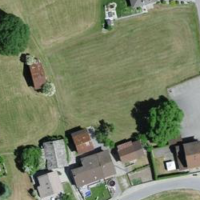
EUNIS habitat code: 55
Species observed at this site:
Apis mellifera